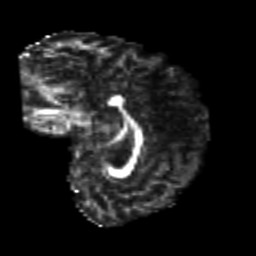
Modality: FA
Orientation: sagittal
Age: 25
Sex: male
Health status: healthy
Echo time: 0.074 s